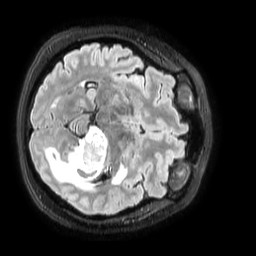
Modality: FLAIR
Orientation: axial
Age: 36
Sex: female
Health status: ill
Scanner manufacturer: philips
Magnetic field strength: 3 T
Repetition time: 4.8 s
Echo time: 0.34 s